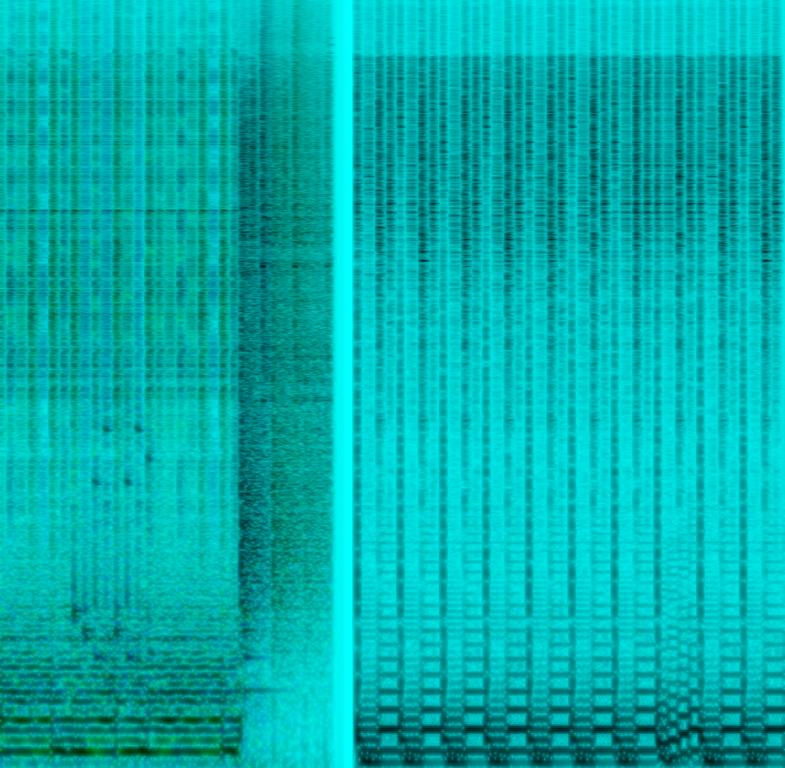
This is a four on the floor style of production. The song is a drum and bass type of song with a bright and fuzzy synth to add a melodic element. The first part of the song feels suspenseful.